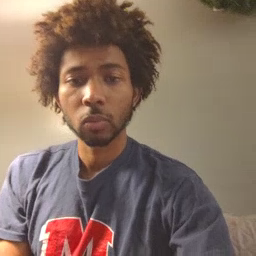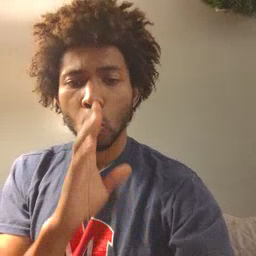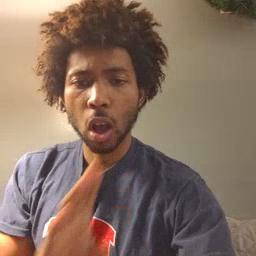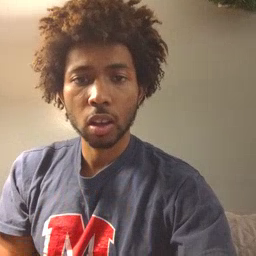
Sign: quiet